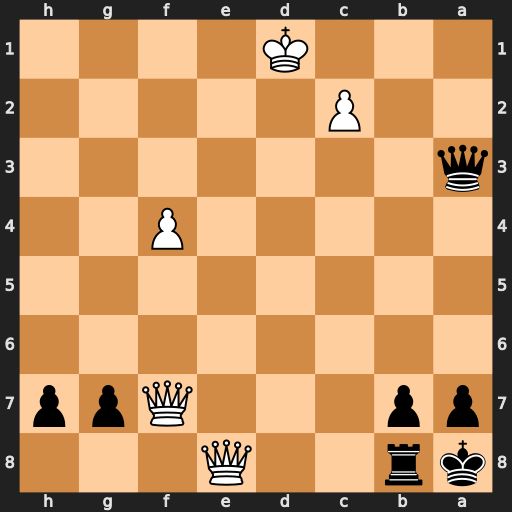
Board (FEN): kr2Q3/pp3Qpp/8/8/5P2/q7/2P5/3K4
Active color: b
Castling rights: -
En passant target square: -
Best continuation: Qd6+ Kc1 Rxe8 Qxe8+ Qb8